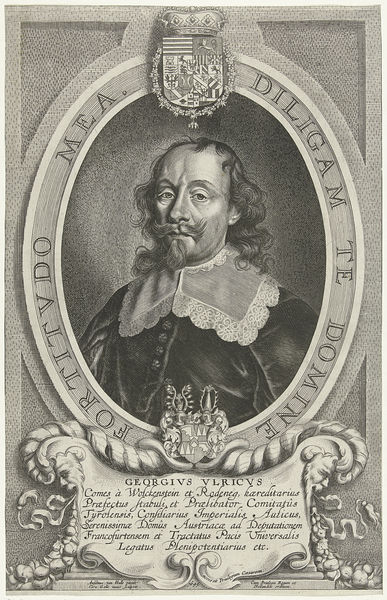
Titel: Portret van Georg Ulrich von Wolkenstein und Rodenegg
Künstler: Cornelis (II) Galle
Standort: Amsterdam
Institution: Rijksmuseum
Schlagwörter: mann, haar, schwarz, symbol, weiss, bart, augen, kragen, krone, locken, oval, schrift, knöpfe, buch, druck, wappen, emblem, georgius, domine, print, ulricus